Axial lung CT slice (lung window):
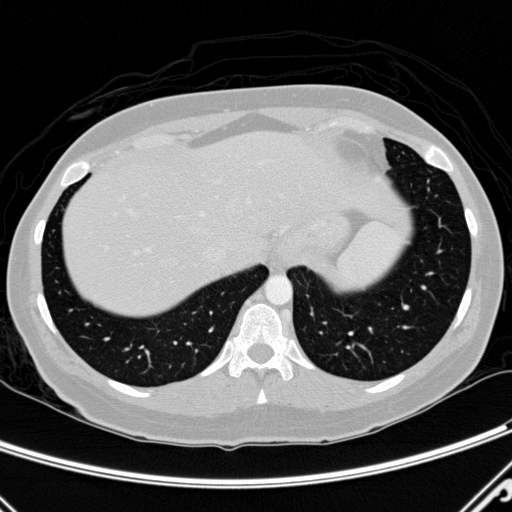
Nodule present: no